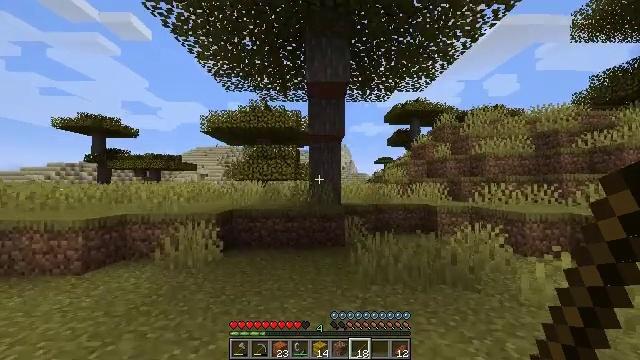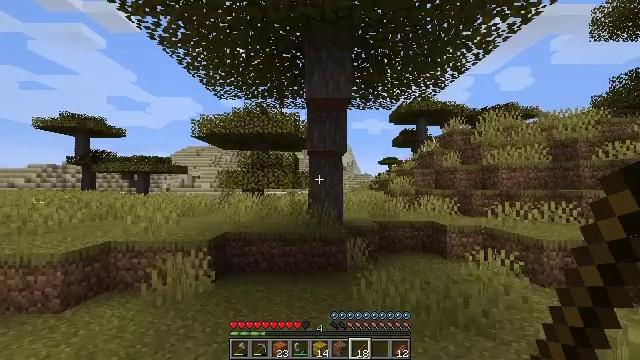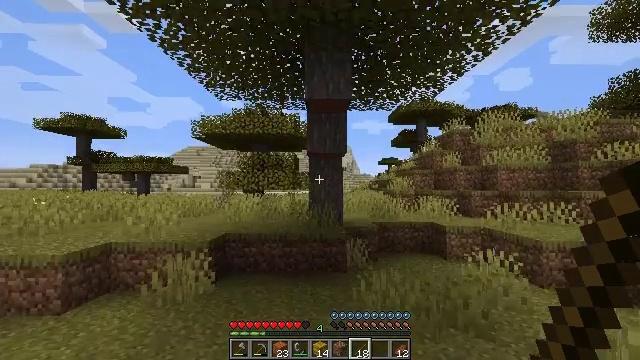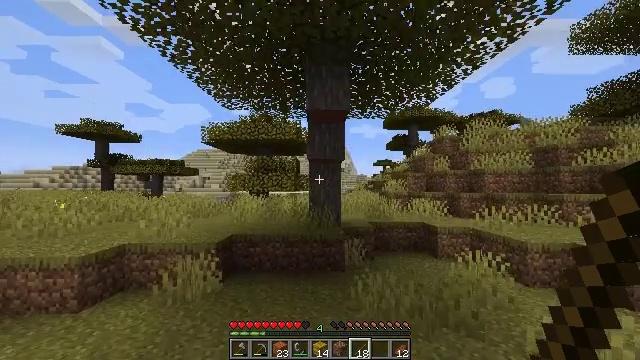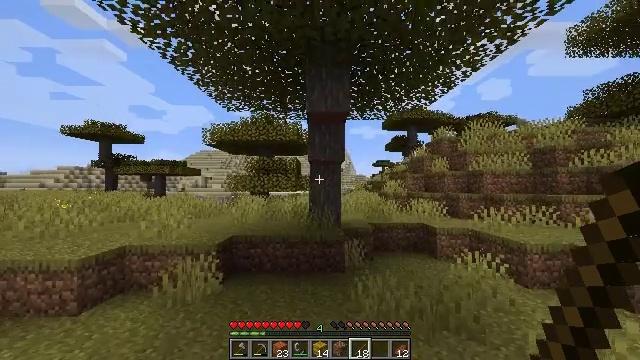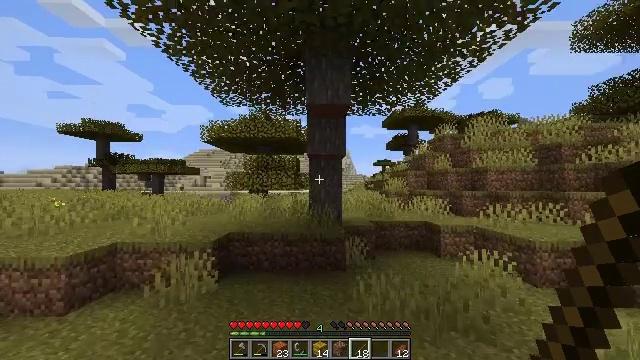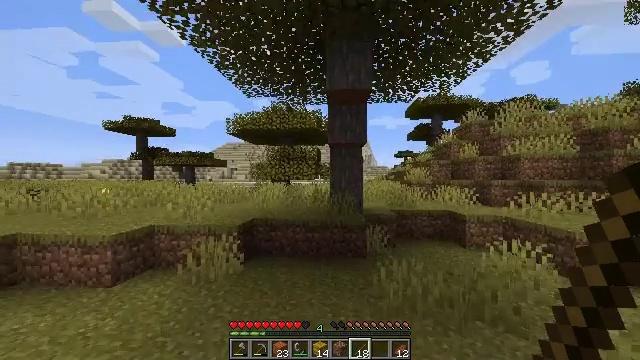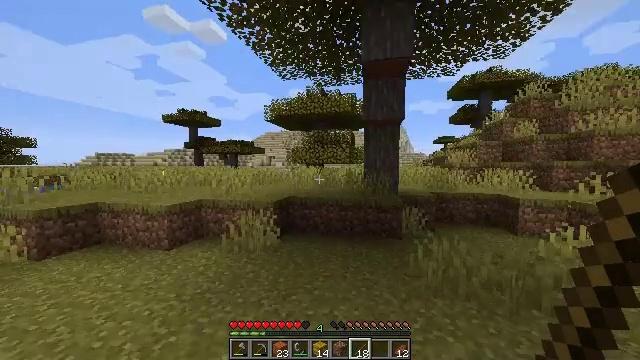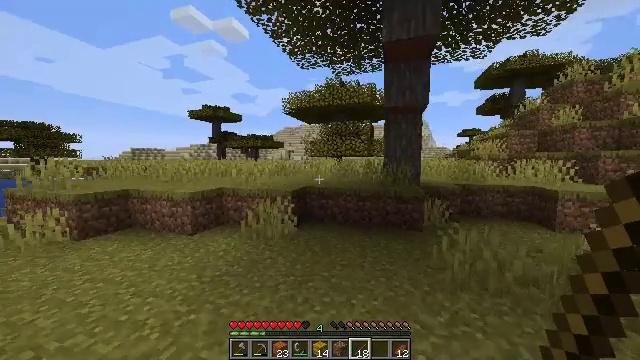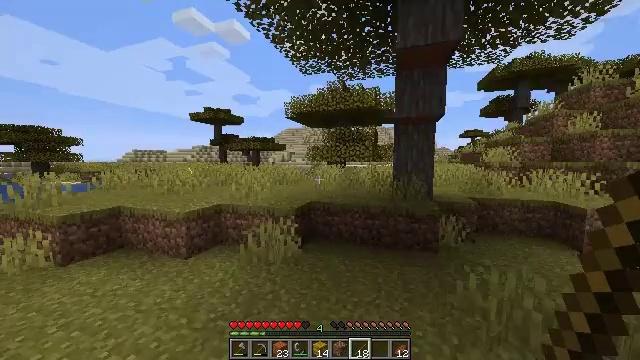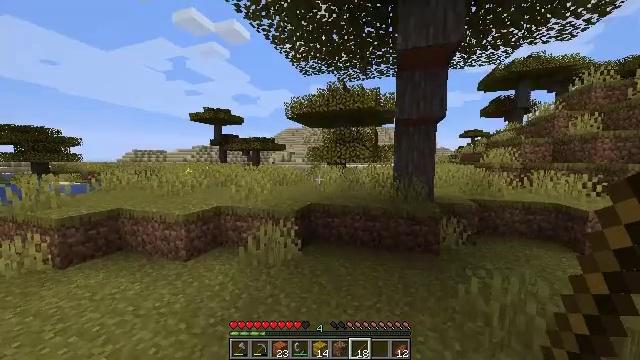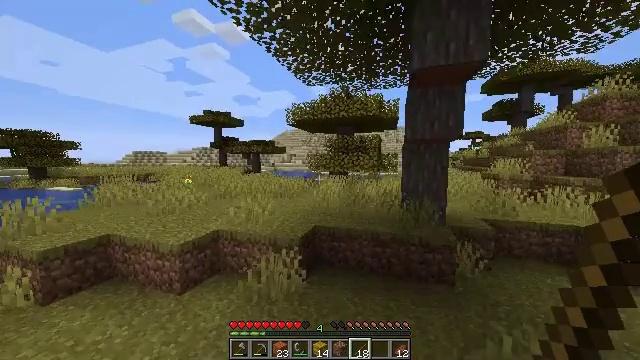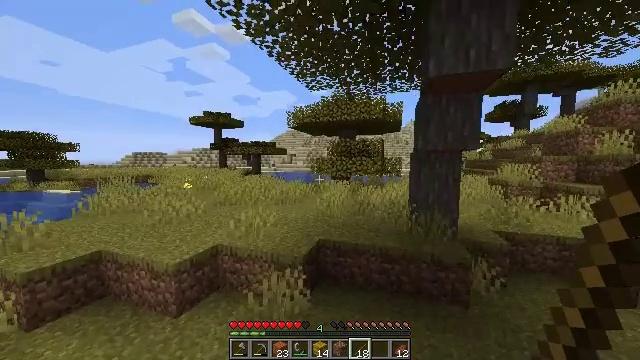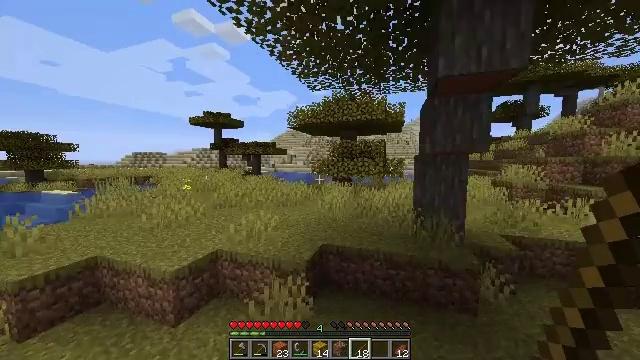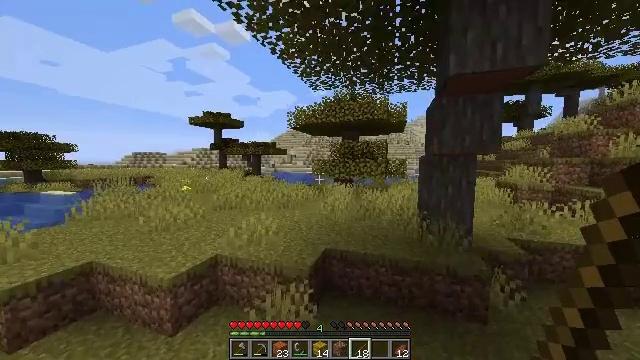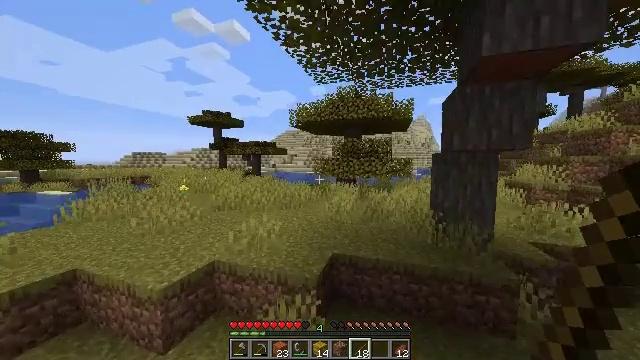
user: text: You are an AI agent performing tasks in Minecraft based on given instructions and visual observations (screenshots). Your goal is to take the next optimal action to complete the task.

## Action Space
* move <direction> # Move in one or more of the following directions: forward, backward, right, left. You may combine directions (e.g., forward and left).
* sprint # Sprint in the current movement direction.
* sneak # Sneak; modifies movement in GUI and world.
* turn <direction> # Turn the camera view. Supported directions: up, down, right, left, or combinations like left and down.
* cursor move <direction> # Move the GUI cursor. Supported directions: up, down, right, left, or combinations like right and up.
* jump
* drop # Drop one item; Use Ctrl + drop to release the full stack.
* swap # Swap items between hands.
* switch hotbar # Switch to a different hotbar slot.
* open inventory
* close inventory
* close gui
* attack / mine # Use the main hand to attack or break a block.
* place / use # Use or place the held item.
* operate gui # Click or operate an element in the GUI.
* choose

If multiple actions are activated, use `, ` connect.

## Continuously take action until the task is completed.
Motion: motion action
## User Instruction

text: Left click to mine the dead bush.
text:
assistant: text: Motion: move forward, sprint, jump
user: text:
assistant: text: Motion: move forward, sprint, jump
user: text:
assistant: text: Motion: move forward, sprint, jump
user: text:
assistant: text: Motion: move forward, sprint, jump
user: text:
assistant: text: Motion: move forward, sprint, jump
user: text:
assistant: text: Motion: move forward, sprint, turn left and down, jump
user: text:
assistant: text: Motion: move forward and move left, sprint, turn left and down, jump
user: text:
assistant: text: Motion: move forward and move left, sprint, turn left and down, jump
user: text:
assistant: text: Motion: move forward and move left, sprint, jump
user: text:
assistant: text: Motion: move forward and move left, sprint, jump
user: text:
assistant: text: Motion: move forward and move left, sprint, jump
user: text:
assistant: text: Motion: move forward and move left, sprint, jump
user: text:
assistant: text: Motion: move forward and move left, sprint, jump
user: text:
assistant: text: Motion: move forward, sprint, jump
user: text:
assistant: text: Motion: move forward, sprint, jump
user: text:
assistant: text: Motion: move forward, sprint, jump
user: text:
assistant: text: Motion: move forward, sprint, jump
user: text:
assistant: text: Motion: move forward, sprint, jump
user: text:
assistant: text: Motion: move forward, sprint, jump
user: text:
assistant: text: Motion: move forward, sprint, jump
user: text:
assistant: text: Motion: move forward, sprint, jump
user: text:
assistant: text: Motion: move forward, sprint, jump
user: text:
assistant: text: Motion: move forward, sprint, jump
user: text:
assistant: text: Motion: move forward, sprint, jump
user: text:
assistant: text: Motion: move forward, sprint, jump
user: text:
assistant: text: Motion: move forward, sprint, jump
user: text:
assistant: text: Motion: move forward, sprint, jump
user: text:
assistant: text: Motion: move forward, sprint, jump
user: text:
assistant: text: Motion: move forward, sprint, jump
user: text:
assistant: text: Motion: move forward, sprint, jump